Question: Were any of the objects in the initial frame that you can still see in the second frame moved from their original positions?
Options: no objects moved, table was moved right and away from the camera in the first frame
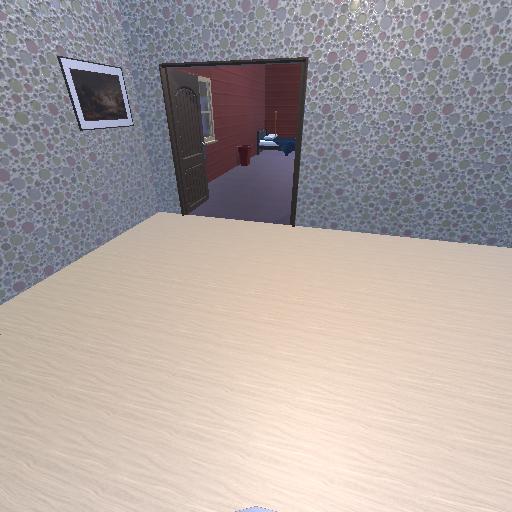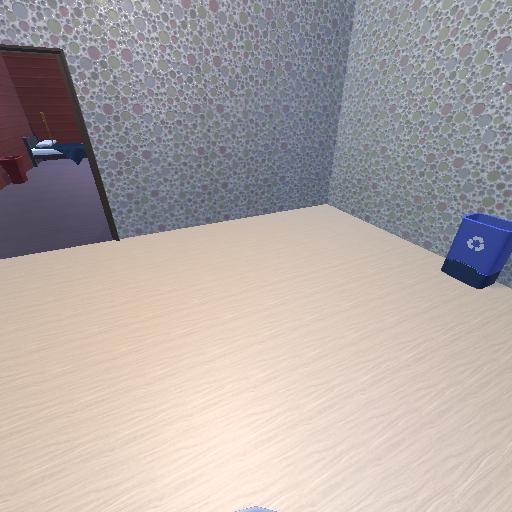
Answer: no objects moved